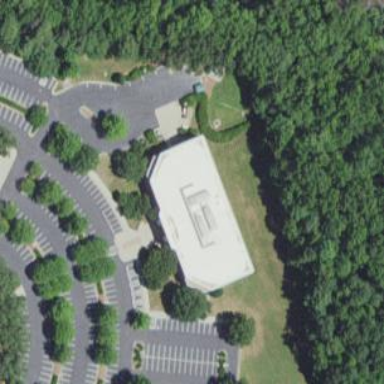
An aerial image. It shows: Building.